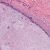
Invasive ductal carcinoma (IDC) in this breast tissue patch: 0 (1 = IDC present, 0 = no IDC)